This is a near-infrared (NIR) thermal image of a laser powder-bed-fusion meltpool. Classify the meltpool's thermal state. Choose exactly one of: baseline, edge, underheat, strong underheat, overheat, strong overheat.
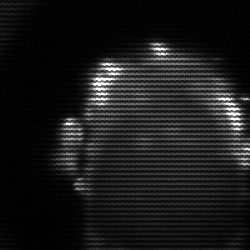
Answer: baseline